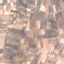
Land use / land cover class: PermanentCrop